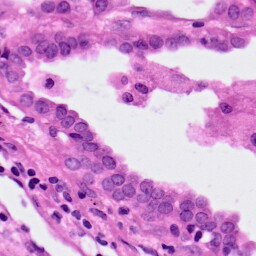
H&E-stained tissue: Lung